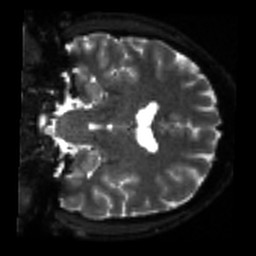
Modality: sbref
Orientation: coronal
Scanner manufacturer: siemens
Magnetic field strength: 3 T
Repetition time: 4 s
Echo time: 0.0594 s